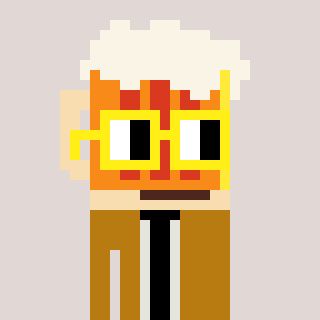
a pixel art character with square yellow glasses, a beer-shaped head and a gold-colored body on a warm background